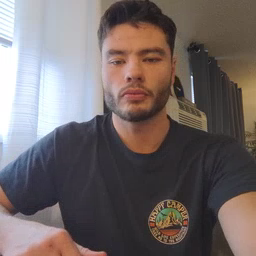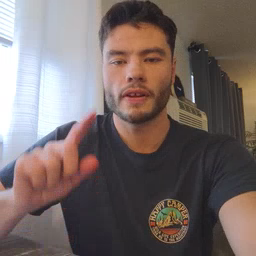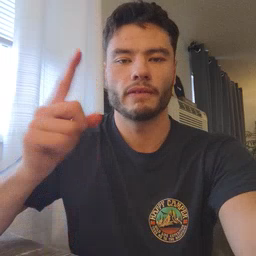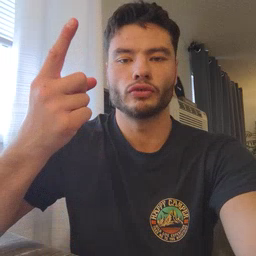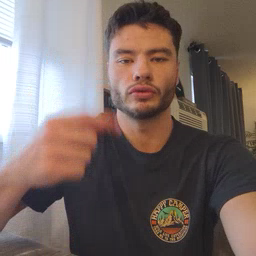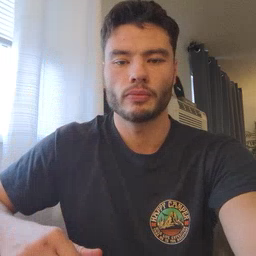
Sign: first